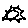
Label: sun